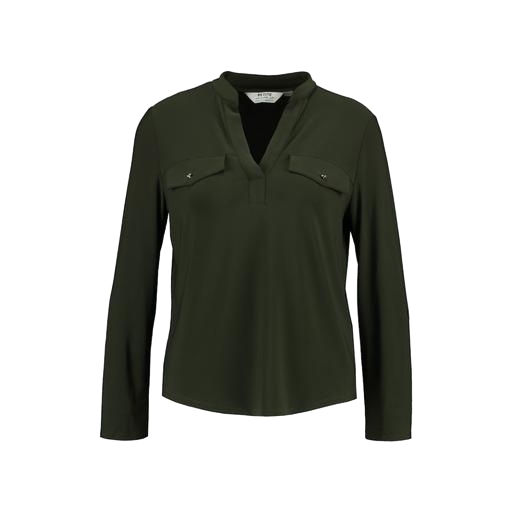
green boyfriend force field blouse, green petite utility blouse, green skinny-fit stretch polo shirt, white background